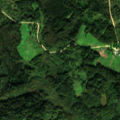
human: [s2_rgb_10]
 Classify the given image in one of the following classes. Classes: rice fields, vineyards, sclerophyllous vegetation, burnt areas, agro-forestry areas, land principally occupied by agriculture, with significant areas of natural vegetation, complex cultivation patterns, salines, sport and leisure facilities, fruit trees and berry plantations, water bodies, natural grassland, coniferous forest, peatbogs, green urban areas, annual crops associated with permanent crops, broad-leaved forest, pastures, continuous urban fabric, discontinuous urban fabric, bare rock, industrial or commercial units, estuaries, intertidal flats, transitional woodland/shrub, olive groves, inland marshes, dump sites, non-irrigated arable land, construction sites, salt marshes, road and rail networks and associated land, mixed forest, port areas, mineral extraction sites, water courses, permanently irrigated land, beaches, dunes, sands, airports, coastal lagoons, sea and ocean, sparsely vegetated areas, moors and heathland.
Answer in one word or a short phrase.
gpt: complex cultivation patterns, land principally occupied by agriculture, with significant areas of natural vegetation, mixed forest, transitional woodland/shrub